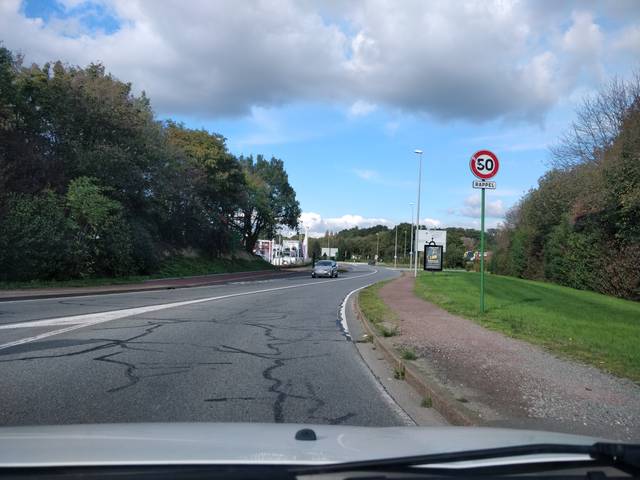
Region: France
Coordinates: 48.112, -1.621